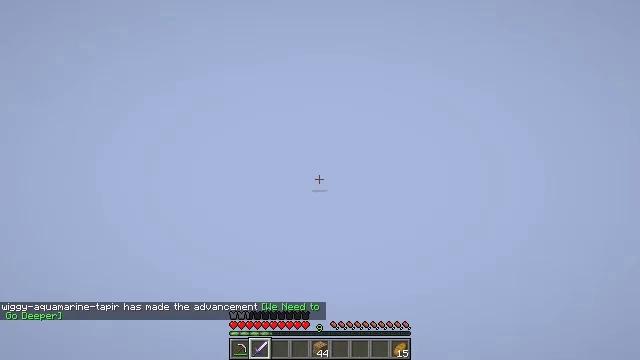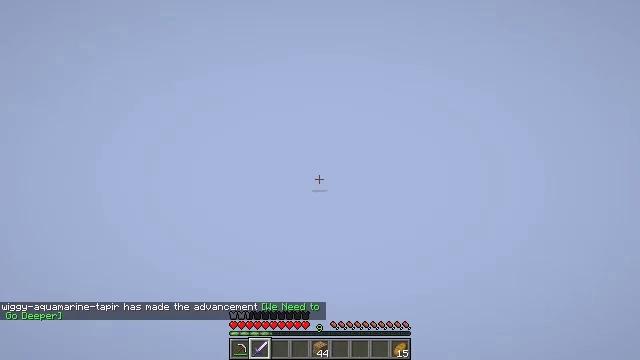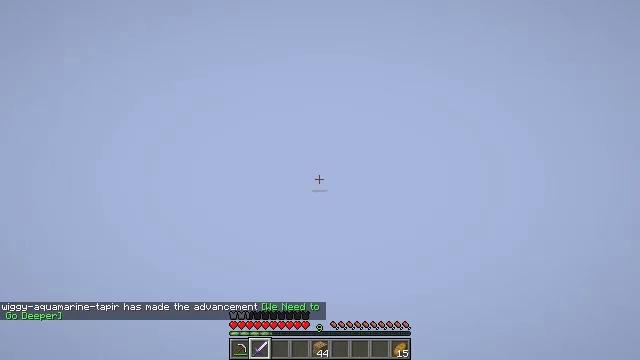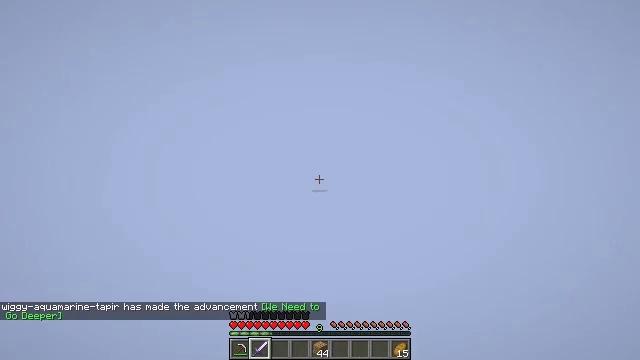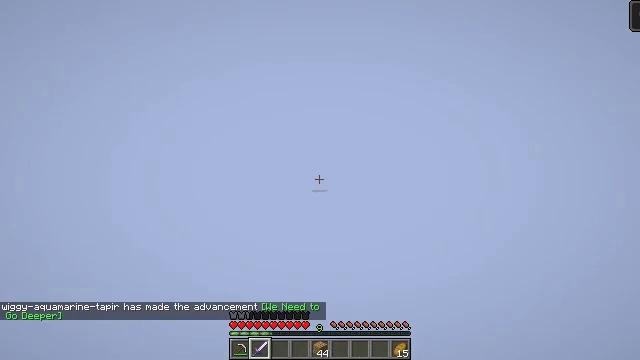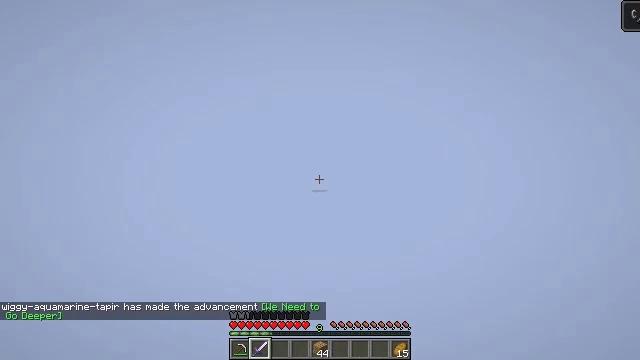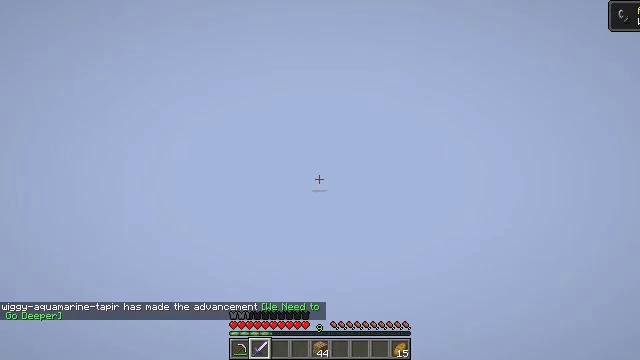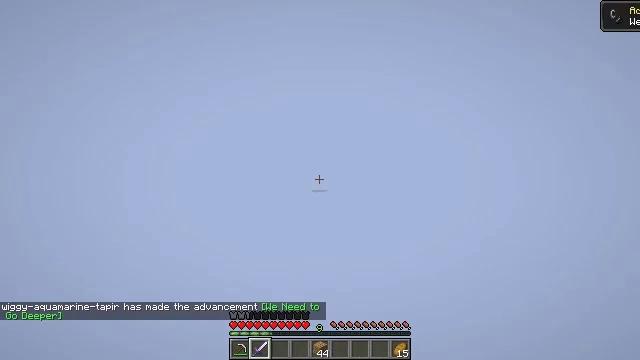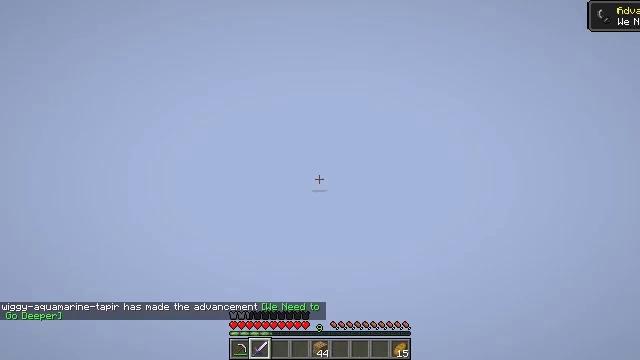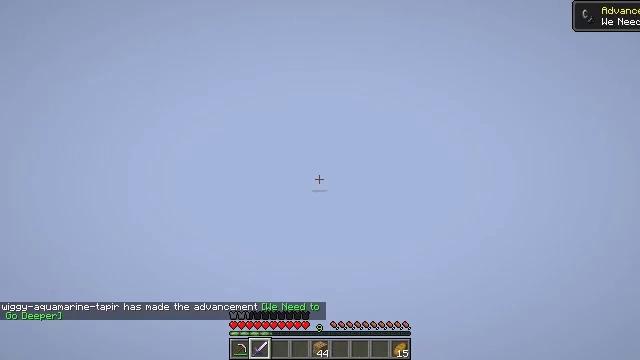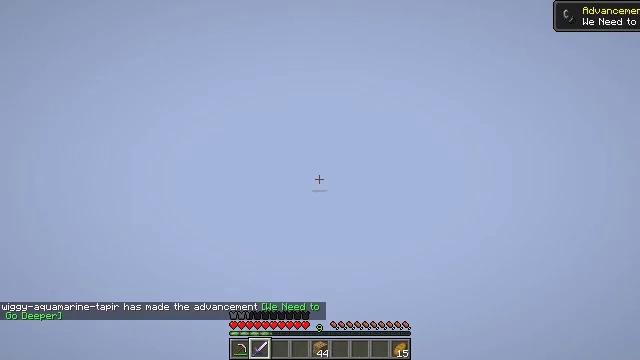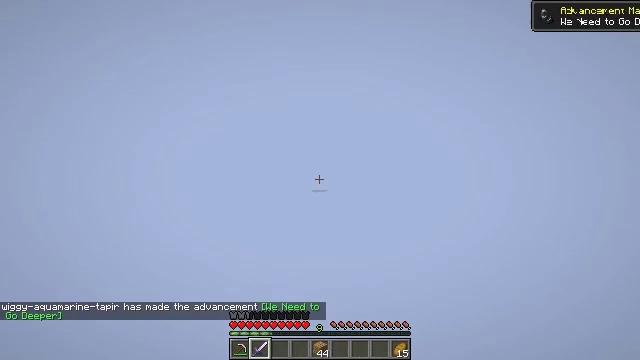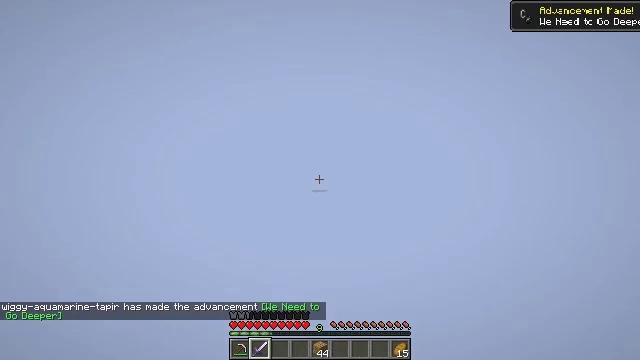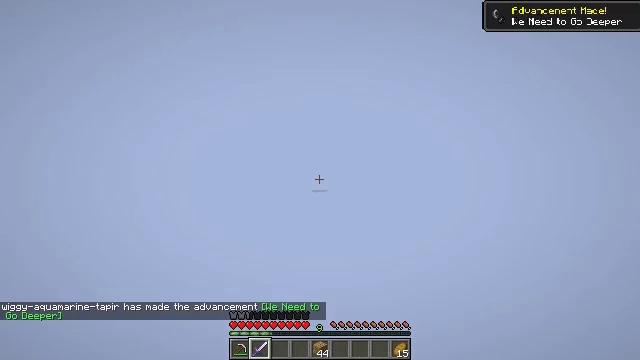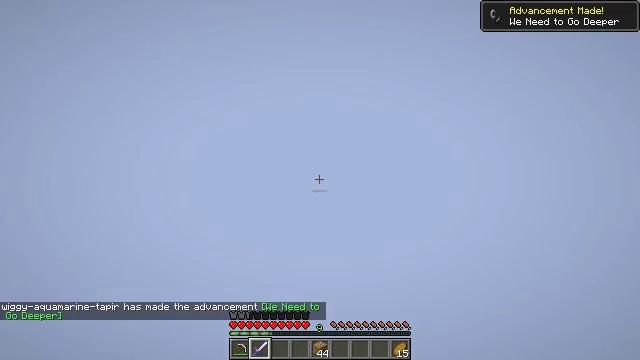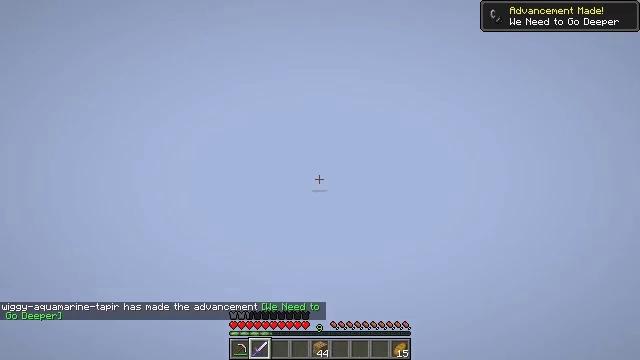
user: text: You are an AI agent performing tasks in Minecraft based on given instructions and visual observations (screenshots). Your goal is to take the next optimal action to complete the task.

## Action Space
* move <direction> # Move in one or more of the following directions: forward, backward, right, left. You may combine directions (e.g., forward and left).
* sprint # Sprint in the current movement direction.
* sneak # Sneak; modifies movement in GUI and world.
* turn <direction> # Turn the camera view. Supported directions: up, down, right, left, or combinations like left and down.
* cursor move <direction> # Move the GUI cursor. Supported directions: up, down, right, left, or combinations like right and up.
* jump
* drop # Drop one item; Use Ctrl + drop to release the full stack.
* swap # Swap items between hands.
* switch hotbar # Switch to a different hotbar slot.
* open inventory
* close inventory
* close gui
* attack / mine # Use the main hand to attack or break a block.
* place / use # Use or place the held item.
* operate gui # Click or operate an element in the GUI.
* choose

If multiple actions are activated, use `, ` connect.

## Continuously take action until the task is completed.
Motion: motion action
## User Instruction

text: Dig soul soil with a shovel.
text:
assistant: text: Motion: no_op
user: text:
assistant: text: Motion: no_op
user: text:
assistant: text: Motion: no_op
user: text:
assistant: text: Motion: no_op
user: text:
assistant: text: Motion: no_op
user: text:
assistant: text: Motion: no_op
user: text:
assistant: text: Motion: no_op
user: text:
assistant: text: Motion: no_op
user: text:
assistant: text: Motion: no_op
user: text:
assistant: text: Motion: no_op
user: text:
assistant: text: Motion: no_op
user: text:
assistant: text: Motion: no_op
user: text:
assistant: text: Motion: no_op
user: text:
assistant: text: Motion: no_op
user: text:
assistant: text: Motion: no_op
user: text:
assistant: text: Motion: no_op
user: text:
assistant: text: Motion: no_op
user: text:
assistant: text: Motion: no_op
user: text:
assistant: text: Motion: no_op
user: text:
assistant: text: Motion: no_op
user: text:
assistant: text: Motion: no_op
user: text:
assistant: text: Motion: no_op
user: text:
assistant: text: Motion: no_op
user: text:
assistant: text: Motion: no_op
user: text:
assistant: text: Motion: no_op
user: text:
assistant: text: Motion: no_op
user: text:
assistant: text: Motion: no_op
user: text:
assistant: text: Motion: no_op
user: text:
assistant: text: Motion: no_op
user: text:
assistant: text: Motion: no_op